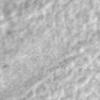
Label: no_change